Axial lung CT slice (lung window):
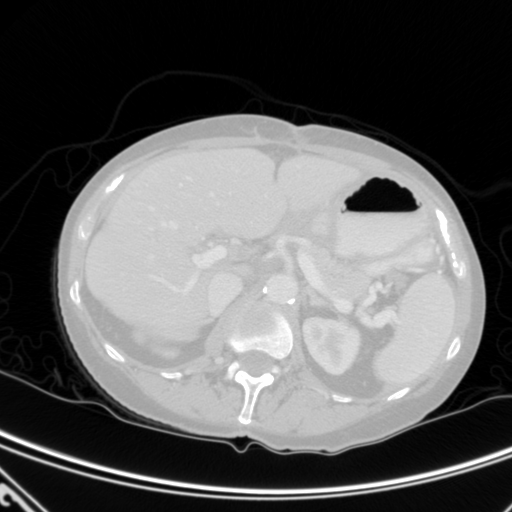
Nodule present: no